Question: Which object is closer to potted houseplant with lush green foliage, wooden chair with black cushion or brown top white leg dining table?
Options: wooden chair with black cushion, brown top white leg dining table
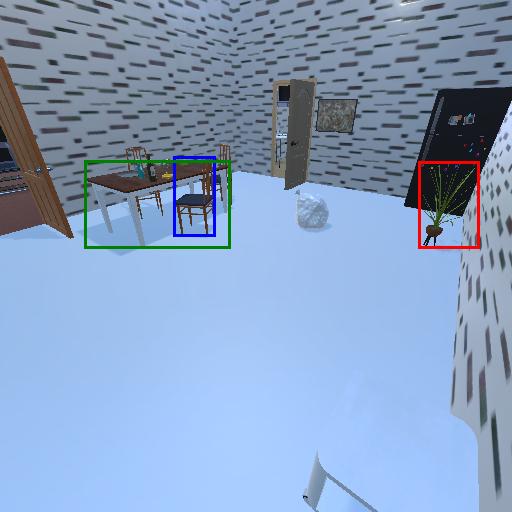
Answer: wooden chair with black cushion